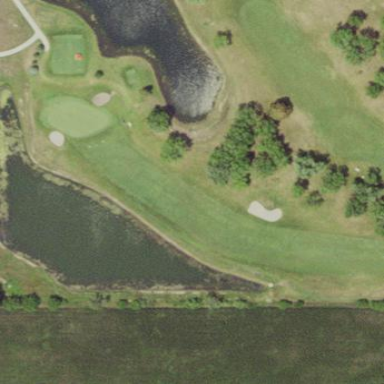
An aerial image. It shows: Water hazard on golf course.